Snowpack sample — Buffalo Mountain, Silverthorne, Colorado, USA (1/25/25, 10:11 AM MST)
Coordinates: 39.6222, -106.1139
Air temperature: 22 °F
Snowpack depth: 110 cm
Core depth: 30 cm
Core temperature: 42.8 °F
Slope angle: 12°, slope face: 102°
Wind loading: high
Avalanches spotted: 0
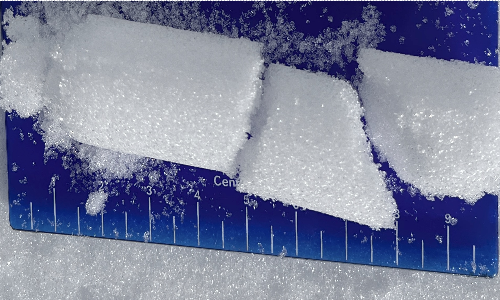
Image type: core
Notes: No avalanches nearby, collected on the outskirts of a fire break 15 meters from the treeline, on way to Buffalo and Red Mountain